Field crop: maize
Growth stage: 1
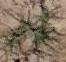
Species: salsola